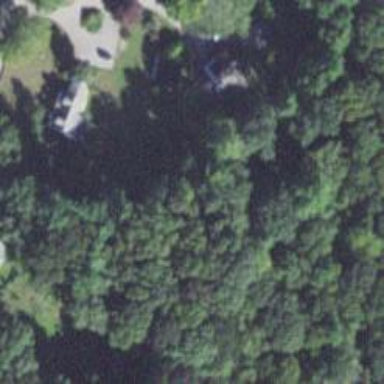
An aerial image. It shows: Woodland consisting mainly of needle-leaved trees.